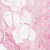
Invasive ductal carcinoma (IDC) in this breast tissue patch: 0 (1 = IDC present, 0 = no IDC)